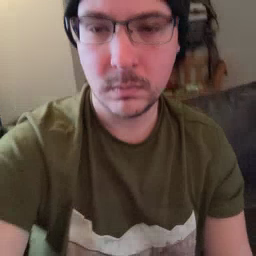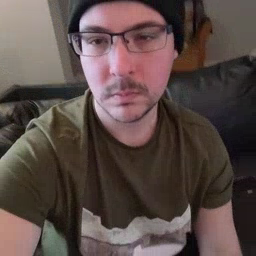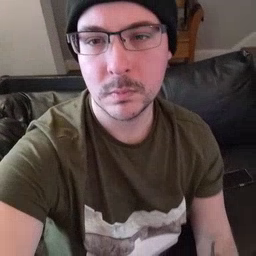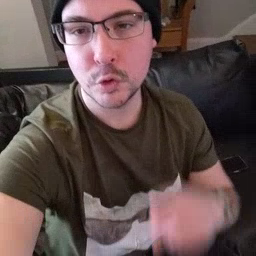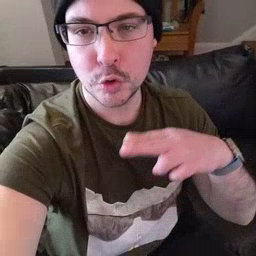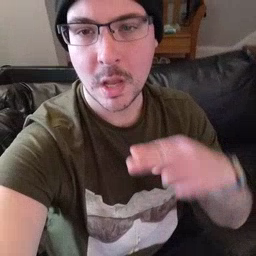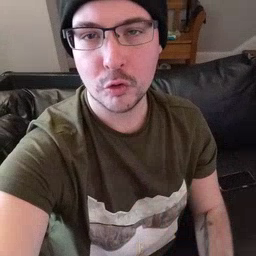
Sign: chair